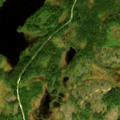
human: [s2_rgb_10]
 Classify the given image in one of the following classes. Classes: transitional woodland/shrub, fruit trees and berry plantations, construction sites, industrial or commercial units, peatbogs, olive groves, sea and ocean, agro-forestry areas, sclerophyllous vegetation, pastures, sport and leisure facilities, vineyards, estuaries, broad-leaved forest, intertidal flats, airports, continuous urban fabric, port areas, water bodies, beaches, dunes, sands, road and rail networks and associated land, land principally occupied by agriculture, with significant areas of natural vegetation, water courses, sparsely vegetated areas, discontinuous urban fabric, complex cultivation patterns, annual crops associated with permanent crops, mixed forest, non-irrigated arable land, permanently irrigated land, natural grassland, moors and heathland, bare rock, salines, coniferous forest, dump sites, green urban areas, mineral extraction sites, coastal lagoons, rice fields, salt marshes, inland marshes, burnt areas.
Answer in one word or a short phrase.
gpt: coniferous forest, transitional woodland/shrub, peatbogs, water bodies